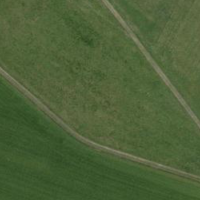
EUNIS habitat code: 52
Species observed at this site:
Salvia pratensis